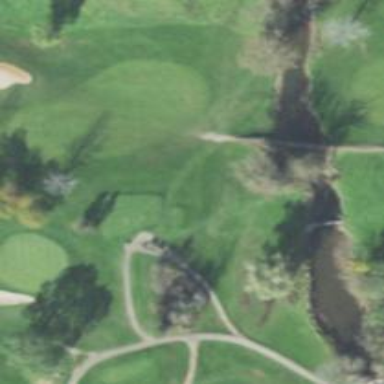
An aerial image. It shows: Path for both roads and golfers.